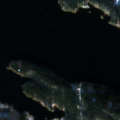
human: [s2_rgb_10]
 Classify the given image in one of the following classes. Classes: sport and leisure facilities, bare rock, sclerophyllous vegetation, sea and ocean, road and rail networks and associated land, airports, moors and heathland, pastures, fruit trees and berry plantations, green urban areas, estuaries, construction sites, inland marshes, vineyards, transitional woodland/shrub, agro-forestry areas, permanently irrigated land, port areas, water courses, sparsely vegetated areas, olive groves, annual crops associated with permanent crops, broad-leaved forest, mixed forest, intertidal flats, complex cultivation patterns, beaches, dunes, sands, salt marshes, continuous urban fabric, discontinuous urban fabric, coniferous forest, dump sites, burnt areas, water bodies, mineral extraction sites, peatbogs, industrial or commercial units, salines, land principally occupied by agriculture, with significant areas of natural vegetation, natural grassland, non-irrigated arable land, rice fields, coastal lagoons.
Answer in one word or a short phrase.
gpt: coniferous forest, mixed forest, water bodies